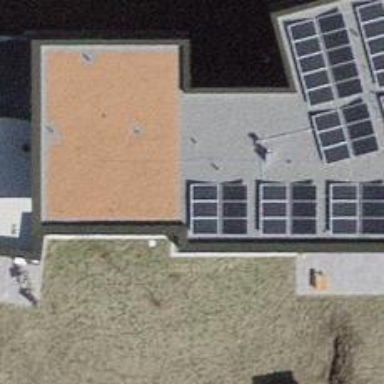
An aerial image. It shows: Solar power generator.